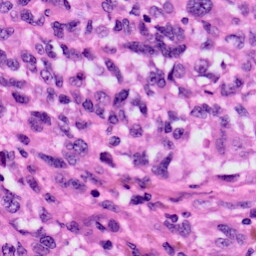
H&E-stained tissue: Skin